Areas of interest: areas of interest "Chongqing Olympic Sports Center"
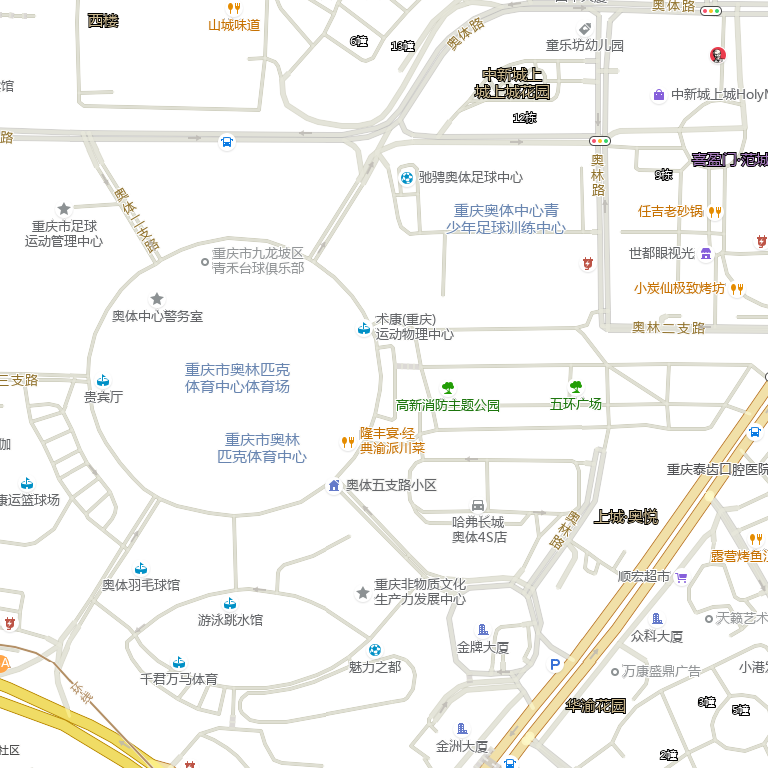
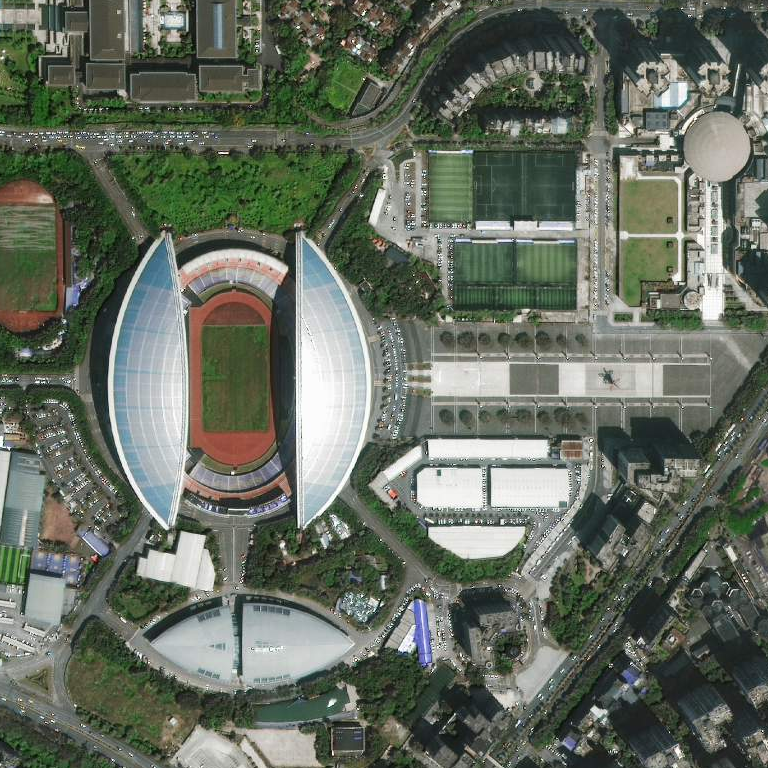